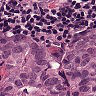
Metastatic tissue present: yes